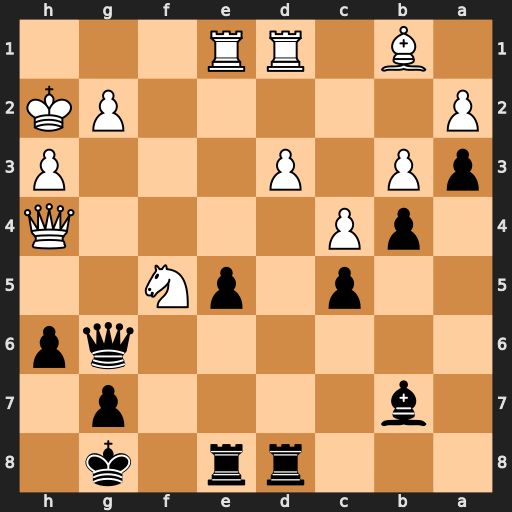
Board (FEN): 3rr1k1/1b4p1/6qp/2p1pN2/1pP4Q/pP1P3P/P5PK/1B1RR3
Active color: b
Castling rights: -
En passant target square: -
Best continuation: Qxg2#